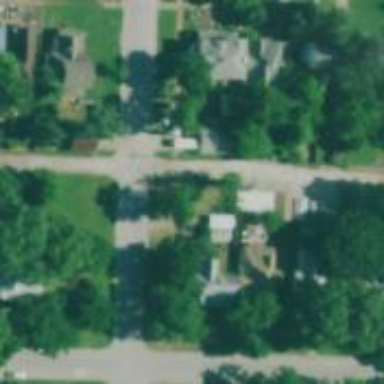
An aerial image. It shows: Alley classified as service road.